Question: I've got a tab menu that I want to use to show different partial views depending on the menu item selection. This is how it looks like:

Something like: if the selected item is 1, then render view "whatever"...
I want to click on the 1st menu item and render the partial view for Tab1, the 2nd menu item and render the partial view for Tab2, etc...
The view:
'''
<div class="tabs">
<ul>
<li><a class="tab" id="tab1" href="#">Personal Data</a></li>
<li><a class="tab" id="tab2" href="#">User Image</a></li>
<li><a class="tab" id="tab3" href="#">Regional Definitions</a></li>
<li><a class="tab" id="tab4" href="#">Colors and Themes</a></li>
<li><a class="tab" id="tab5" href='#'>Personal Area</a></li>
</ul>
</div>
<div id="div-for-partial">
</div>
...
<script type="text/javascript">
$(function () {
$('.tab').click(function () {
var id = this.id;
$.ajax({
type: 'POST',
url: '@Url.Action("GetPartialView", "ConfigController")',
data: { 'id': id },
dataType: "html",
success: function (data) {
$('#div-for-partial').html(data);
}
});
});
});
</script>
'''
The controller:
'''
public ActionResult Index()
{
return View();
}
[HttpPost]
public ActionResult GetPartialView(string id)
{
switch (id)
{
case "tab1":
return PartialView("_PersonalData");
case "tab2":
return PartialView("_UserImage");
}
return RedirectToAction("Index");
}
'''
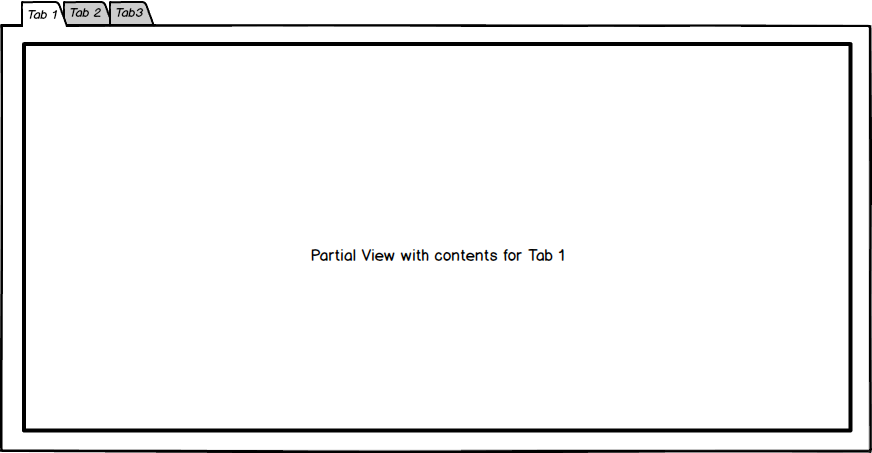
Answer: Implementing Ajax is not that complicated. First assign each of your tabs a unique ID and a common class.
'''
<div class="tabs">
<ul>
<li><a href="#" class="tab" id="tab1">Tab 1</a></li>
<li><a href="#" class="tab" id="tab2">Tab 2</a></li>
<li><a href="#" class="tab" id="tab3">Tab 3</a></li>
</ul>
</div>
'''
Then, create a controller action to post to.
'''
public ActionResult GetPartialView(string id)
{
switch(id)
{
case "tab1":
return PartialView("_PartialForTab1");
case "tab2":
return PartialView("_PartialForTab2");
case "tab3":
return PartialView("_PartialForTab3");
}
return RedirectToAction("YourHomePage");
}
'''
Add a click event handler for your tabs:
'''
<script type="text/javascript">
$(function () {
$('.tab').click(function() {
var id = this.id;
$.get('@Url.Content("GetPartialView")', { 'id': id }, function (data) {
$('#div-for-partial').html(data);
});
});
});
</script>
'''